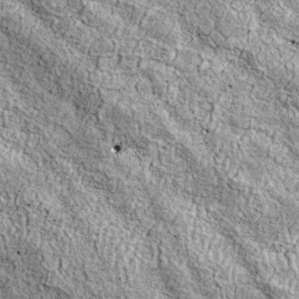
Label: non_frost